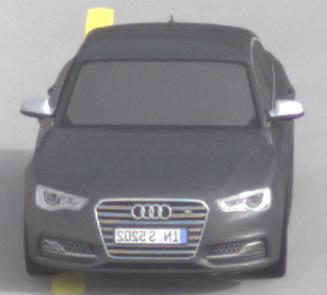
Make: Audi
Model: S5
Detailed model: F5
Model produced from: 2016
Model produced until: 2019
Doors: 2
Color: gray
Road condition: dry road
Daytime: morning or afternoon
Contrast: low contrast